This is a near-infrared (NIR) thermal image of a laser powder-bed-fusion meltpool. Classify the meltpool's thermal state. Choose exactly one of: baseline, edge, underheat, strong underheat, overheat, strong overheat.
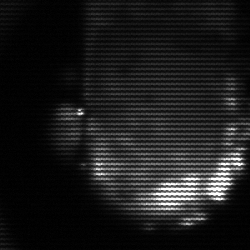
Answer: baseline